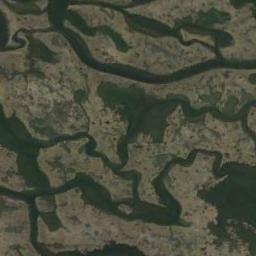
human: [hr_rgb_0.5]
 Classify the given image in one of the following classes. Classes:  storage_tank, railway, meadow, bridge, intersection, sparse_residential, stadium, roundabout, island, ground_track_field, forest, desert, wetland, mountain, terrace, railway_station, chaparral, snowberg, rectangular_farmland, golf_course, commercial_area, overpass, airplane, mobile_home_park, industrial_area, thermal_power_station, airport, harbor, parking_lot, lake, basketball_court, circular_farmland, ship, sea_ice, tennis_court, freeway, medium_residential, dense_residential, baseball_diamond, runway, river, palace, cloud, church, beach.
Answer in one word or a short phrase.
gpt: wetland